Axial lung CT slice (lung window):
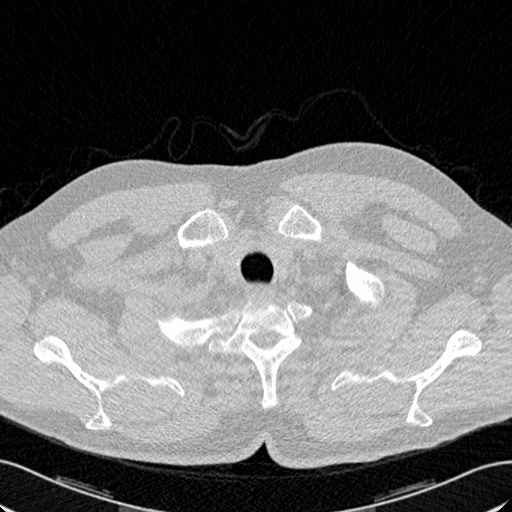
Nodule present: no